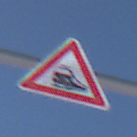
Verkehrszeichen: Bahnuebergang
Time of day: MorningAfternoon
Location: Outdoor (Nature)
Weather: PartlyCloudy
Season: Winter
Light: Natural